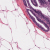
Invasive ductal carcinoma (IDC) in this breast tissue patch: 0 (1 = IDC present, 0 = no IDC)